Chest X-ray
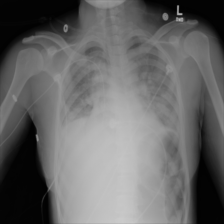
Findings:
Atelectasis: negative
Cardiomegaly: negative
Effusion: negative
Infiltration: positive
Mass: negative
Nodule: negative
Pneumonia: negative
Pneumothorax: negative
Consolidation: positive
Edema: negative
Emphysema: negative
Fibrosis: negative
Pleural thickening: negative
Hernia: negative